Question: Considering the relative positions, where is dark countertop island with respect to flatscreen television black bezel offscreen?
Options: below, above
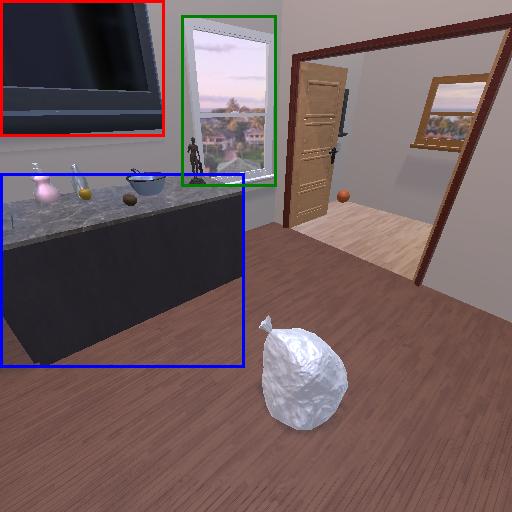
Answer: below